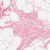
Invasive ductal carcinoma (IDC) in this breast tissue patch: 0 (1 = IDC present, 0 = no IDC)